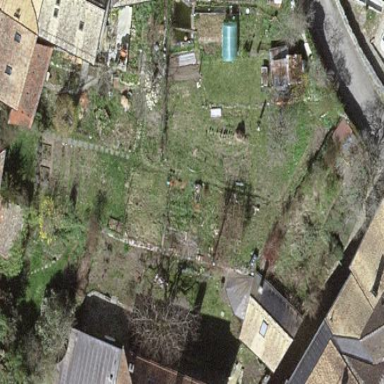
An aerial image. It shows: Area designated for allotments.